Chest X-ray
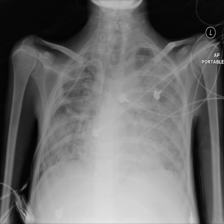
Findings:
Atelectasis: negative
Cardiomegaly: negative
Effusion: negative
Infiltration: negative
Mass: negative
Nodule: negative
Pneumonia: negative
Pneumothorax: negative
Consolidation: negative
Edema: positive
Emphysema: negative
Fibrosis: negative
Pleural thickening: negative
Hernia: negative